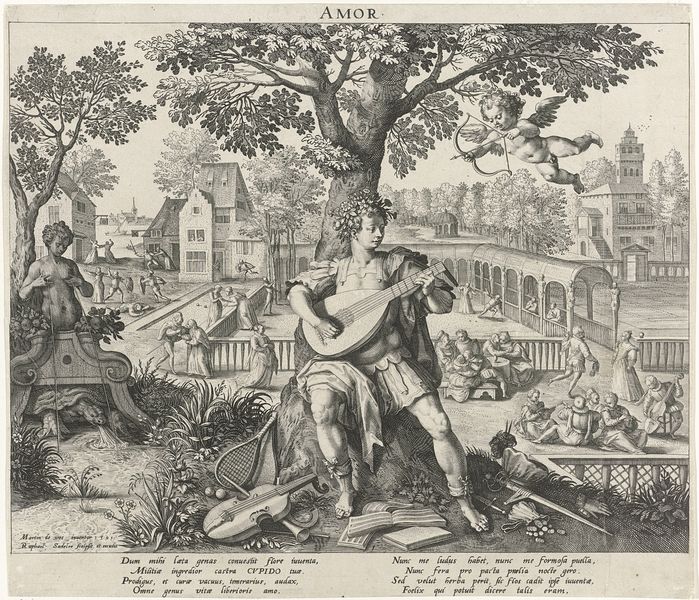
Titel: Jeugd onder invloed van liefde
Künstler: Raphaël (I) Sadeler
Standort: Amsterdam
Institution: Rijksmuseum
Schlagwörter: baum, flügel, mann, menschen, stadt, blumen, busen, haus, park, schloss, rock, halten, natur, musik, musiker, brunnen, turm, engel, garten, putto, brüste, schrift, bogen, weib, weiber, frühling, blühen, buch, geld, druck, schwarz-weiss, radierung, stich, text, geige, schläger, tennis, jüngling, sänger, dolch, eros, laute, geldbeutel, amor, putten, kupferstich, leier, schildkröte, pfeil, musikant, münzen, laier, musikinstrumente, amors pfeil, lauben, brucke, musikus, minnensänger, kusiker